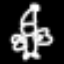
Label: angel